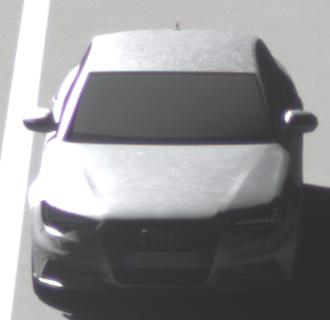
Make: Audi
Model: A6 2.0 TFSI
Detailed model: A6 (C7) Limousine
Model produced from: 2011/10
Model produced until: 2014/09
Doors: 4
Color: white
Road condition: dry road
Daytime: morning or afternoon
Contrast: high contrast